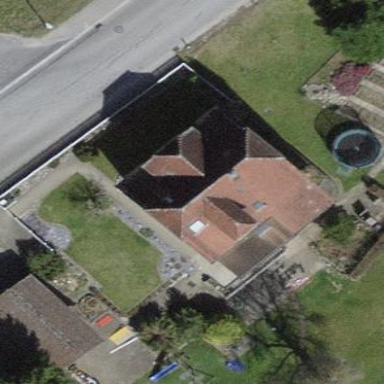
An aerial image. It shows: Residential building with tiled roof.